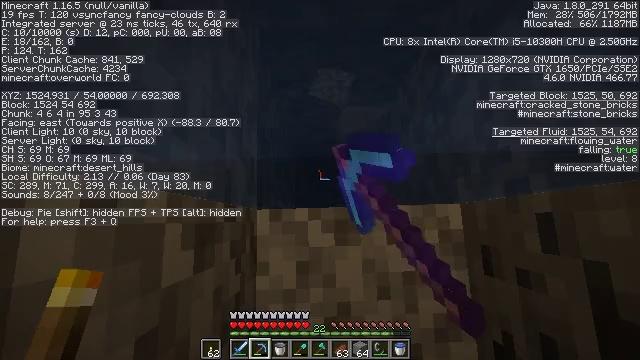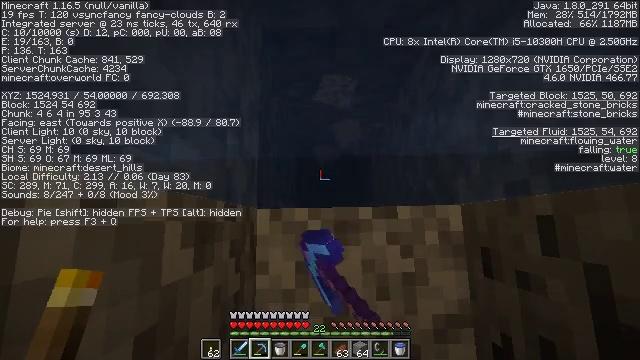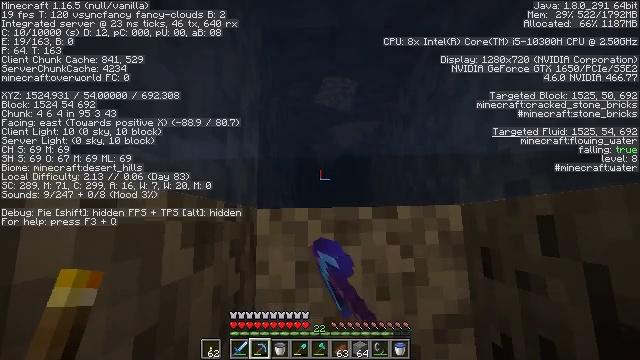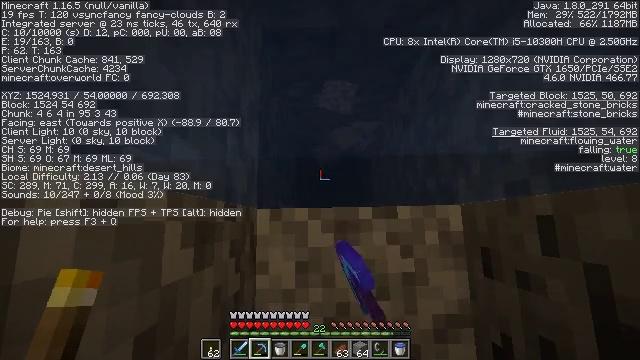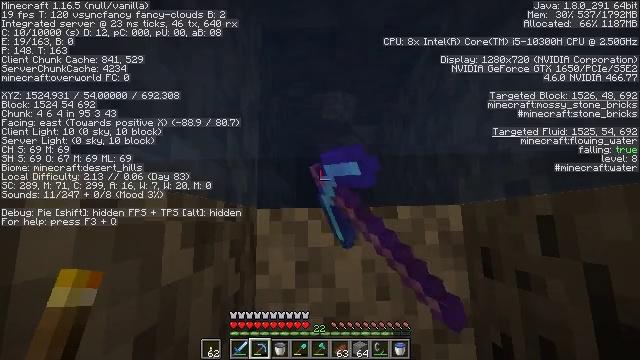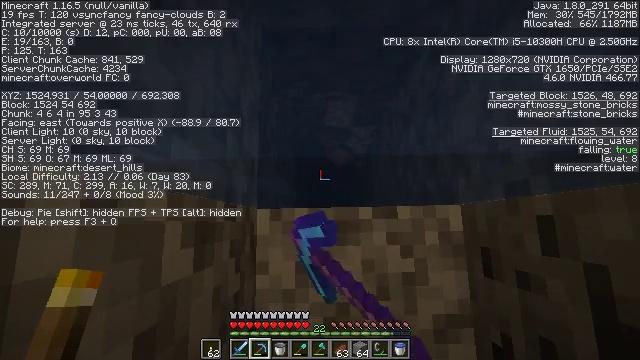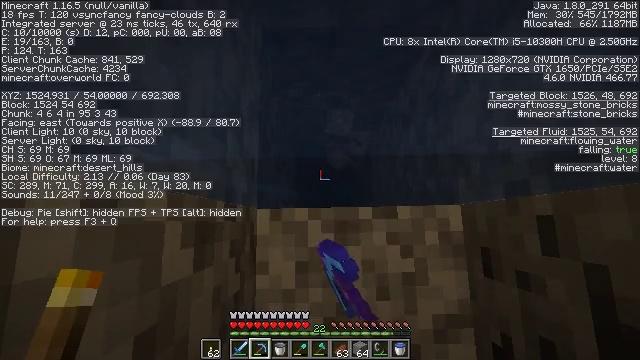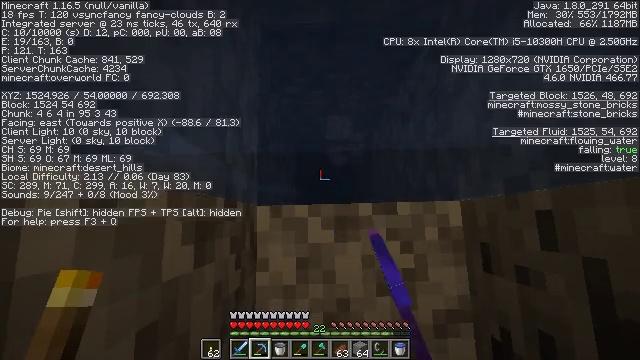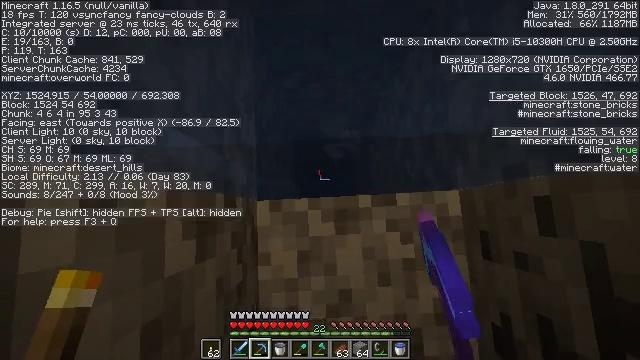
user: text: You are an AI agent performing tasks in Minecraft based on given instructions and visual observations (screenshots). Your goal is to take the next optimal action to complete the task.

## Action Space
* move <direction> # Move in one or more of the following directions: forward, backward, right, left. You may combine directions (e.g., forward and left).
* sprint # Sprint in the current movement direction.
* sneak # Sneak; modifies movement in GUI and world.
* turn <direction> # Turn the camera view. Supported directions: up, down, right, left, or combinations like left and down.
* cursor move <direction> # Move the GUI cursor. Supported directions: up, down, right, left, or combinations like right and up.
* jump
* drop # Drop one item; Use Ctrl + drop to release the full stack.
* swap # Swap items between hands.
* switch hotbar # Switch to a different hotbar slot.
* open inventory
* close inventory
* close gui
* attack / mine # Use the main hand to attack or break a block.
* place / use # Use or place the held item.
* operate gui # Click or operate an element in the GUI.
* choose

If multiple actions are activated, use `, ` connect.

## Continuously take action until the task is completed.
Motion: motion action
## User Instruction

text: Mine the cracked stone bricks.
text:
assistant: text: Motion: sneak, attack / mine
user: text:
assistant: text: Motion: sneak, attack / mine
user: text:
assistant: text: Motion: sneak, attack / mine
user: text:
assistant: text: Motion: sneak, attack / mine
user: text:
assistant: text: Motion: sneak, attack / mine
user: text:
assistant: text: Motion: sneak, attack / mine
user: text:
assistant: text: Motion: move back, sneak, attack / mine
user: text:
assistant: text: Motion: move back, sneak, turn right and down
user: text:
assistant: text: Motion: sneak